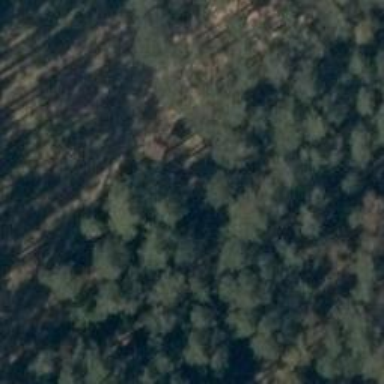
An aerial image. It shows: Hunting stand.